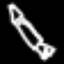
Label: pencil